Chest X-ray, PA view. Patient: 40 years old, sex F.
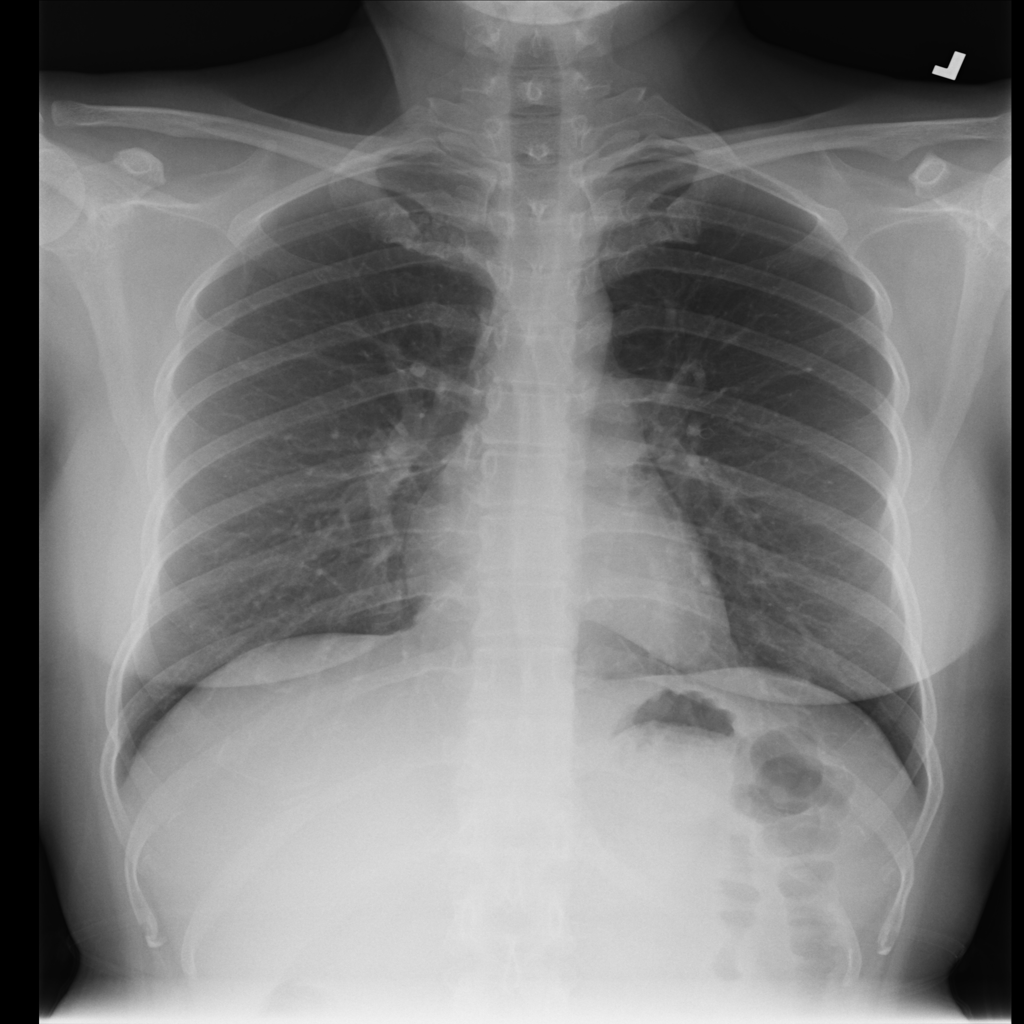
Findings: No Finding